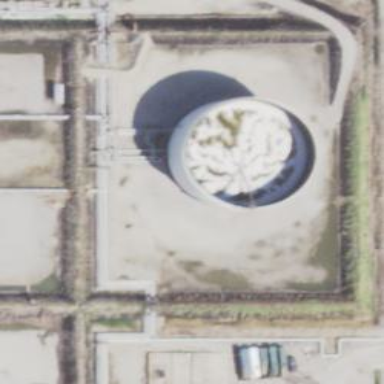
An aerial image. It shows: Storage tank created as man-made structure.